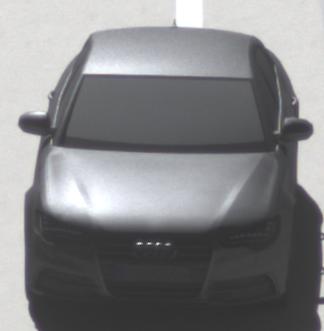
Make: Audi
Model: A6 2.0 TFSI
Detailed model: A6 (C7) Limousine
Model produced from: 2011/10
Model produced until: 2014/09
Doors: 4
Color: gray
Road condition: dry road
Daytime: morning or afternoon
Contrast: high contrast